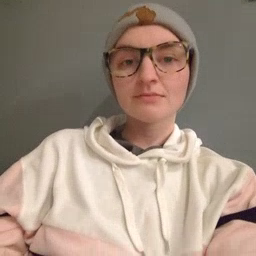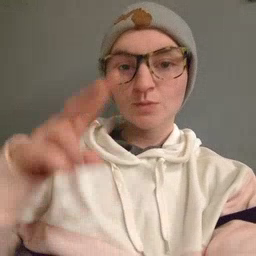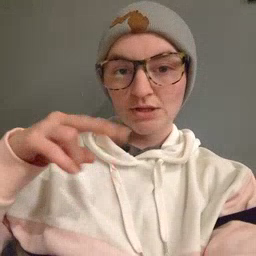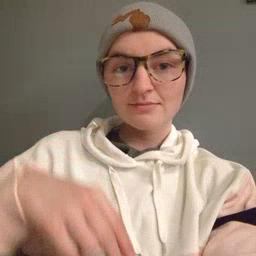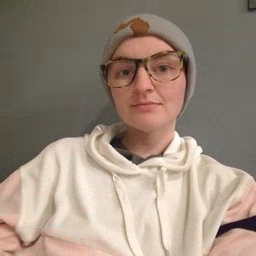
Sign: read